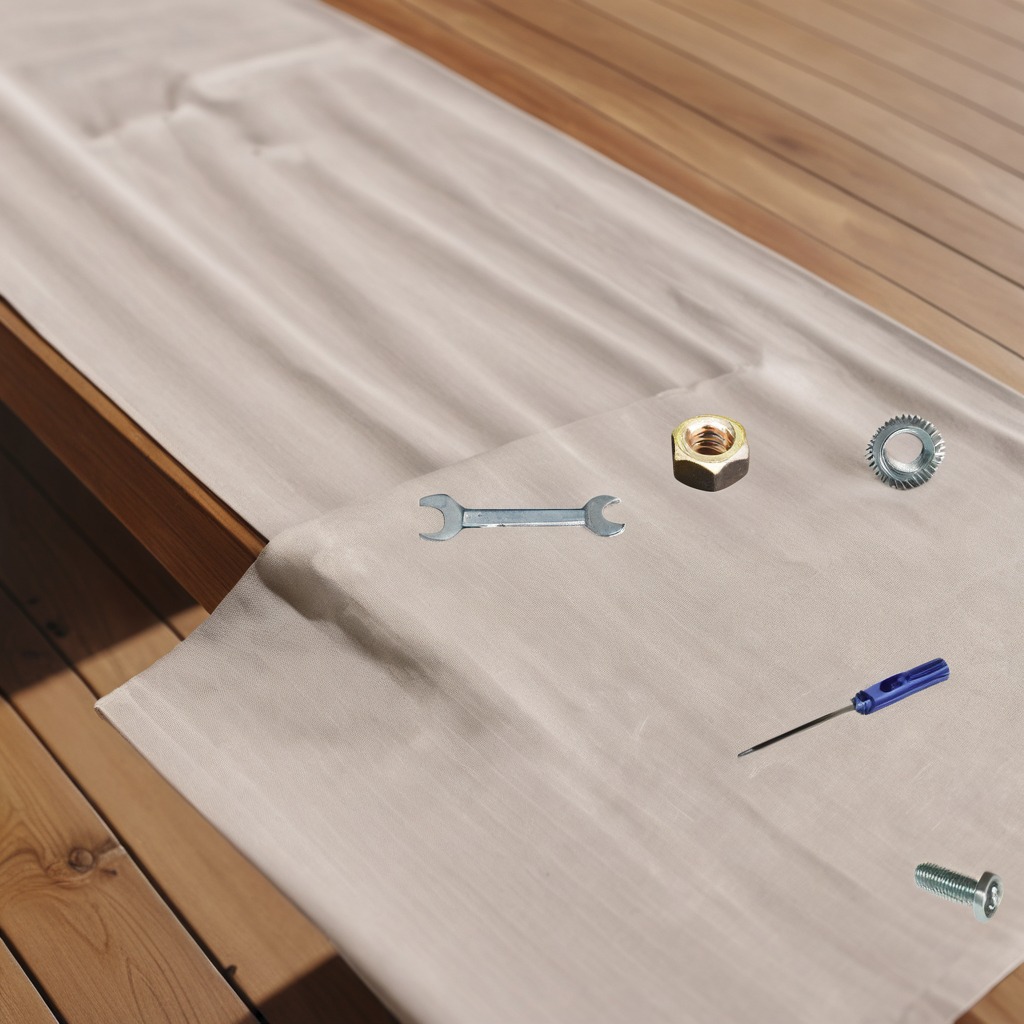
A steel gear with teeth, a metal machine screw, a screwdriver, a metal nut, and a wrench are lying on a wooden table in an outdoor workshop during daytime bright natural light soft shadows worn but beneath the cloth.